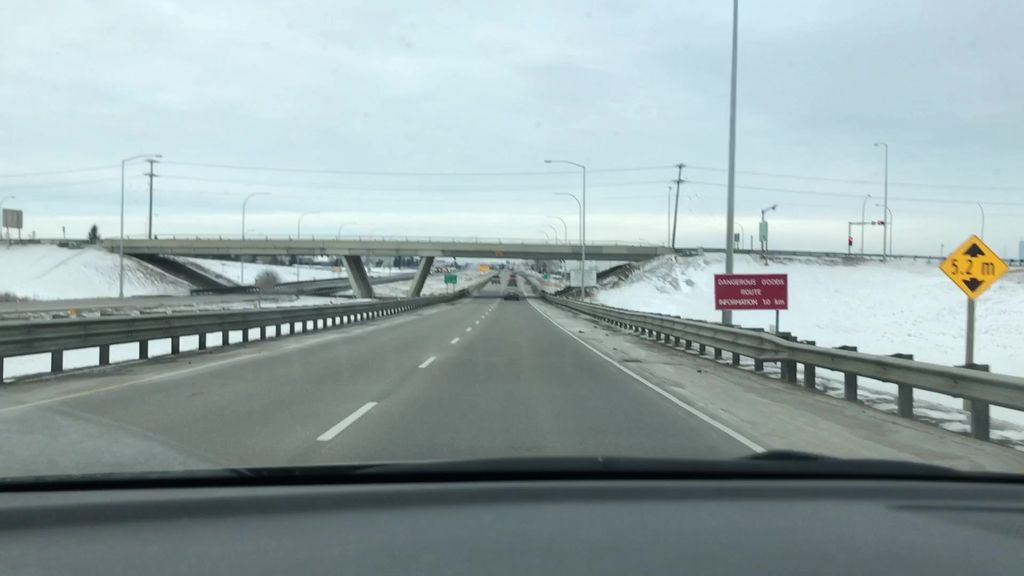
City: edmonton